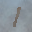
Label: 1